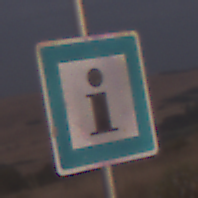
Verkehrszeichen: Informationsstelle
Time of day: SunriseSunset
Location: Outdoor (Nature)
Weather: PartlyCloudy
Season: NotSpecified
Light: Natural